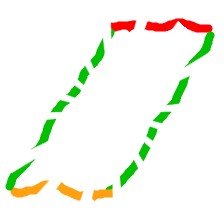
Shape: parallelogram